Question: i have a controller like this one :
'''
<?php if( ! defined('BASEPATH')) exit ('No direct script acces allowed');
class Halaman extends CI_controller{
function __controller(){
parent::controller;
$this->load->helper(array('url','form'));
$this->load->library('table');
}
function index(){
$this->load->library(array('form_validation'));
$this->load->view('view_halaman');
}
function daftar(){
$this->load->model(url);
}
}
'''
and i have a views like this one
'''
<!DOCTYPE html>
<html lang="en">
<head>
<meta charset="utf-8">
<title>Pembagian menggunakan validasi!!</title>
</head>
<body>
<h1>Daftar Ulang</h1>
<?php echo form_open('halaman/daftar'); ?>
<?php $data=array(
array('Field','isi data'),
array('nama',form_input('user','tulis username')),
array('password',form_password('pass','password')),
array('email',form_input('email','tulis email di sini'))
);
echo $this->table->generate($data);
?>
<?php echo form_close(); ?>
<p><br/>Page rendered in {elapsed_time} seconds</p>
</html>
'''
enter code here
what i get is this one :

where is my mistake ? im sorry i am really newbie in codeigniter. thanks a lot .
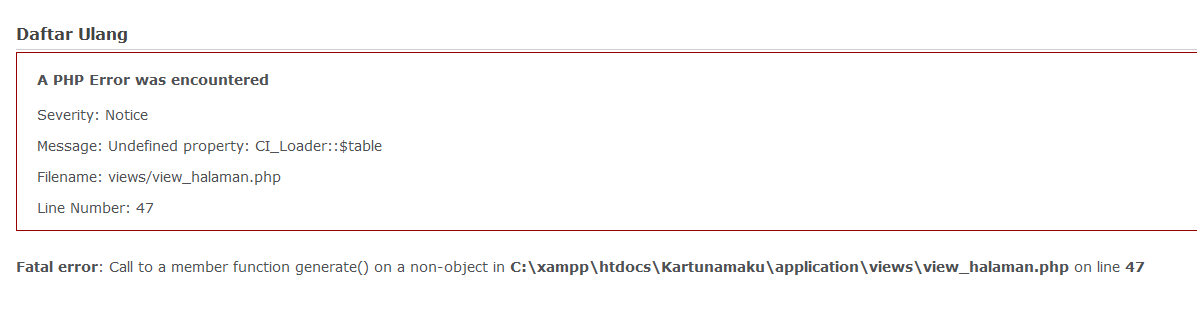
Answer: $table is not a member of the view object. So you can't call it from the view template. You need to move the 'echo $this->table->generate($data);' to the controller, and either assign it to a view variable or just echo it from the controller.